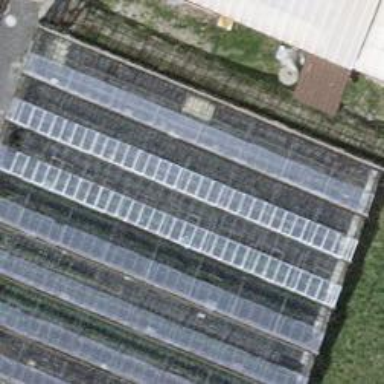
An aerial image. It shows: Greenhouse.